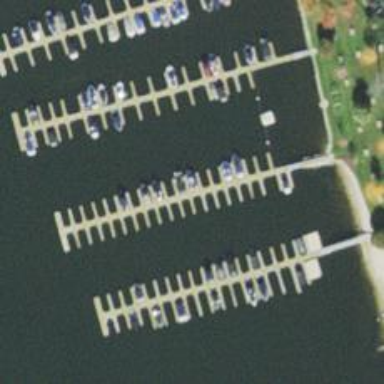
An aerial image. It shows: Man-made pier.